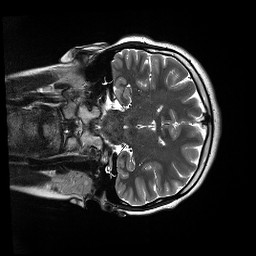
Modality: T2w
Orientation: coronal
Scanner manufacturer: siemens
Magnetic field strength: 3 T
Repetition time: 13.52 s
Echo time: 0.088 s